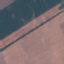
Land use / land cover: AnnualCrop